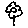
Label: flower